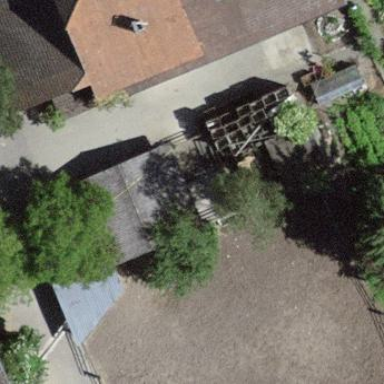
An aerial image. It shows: Stable building.